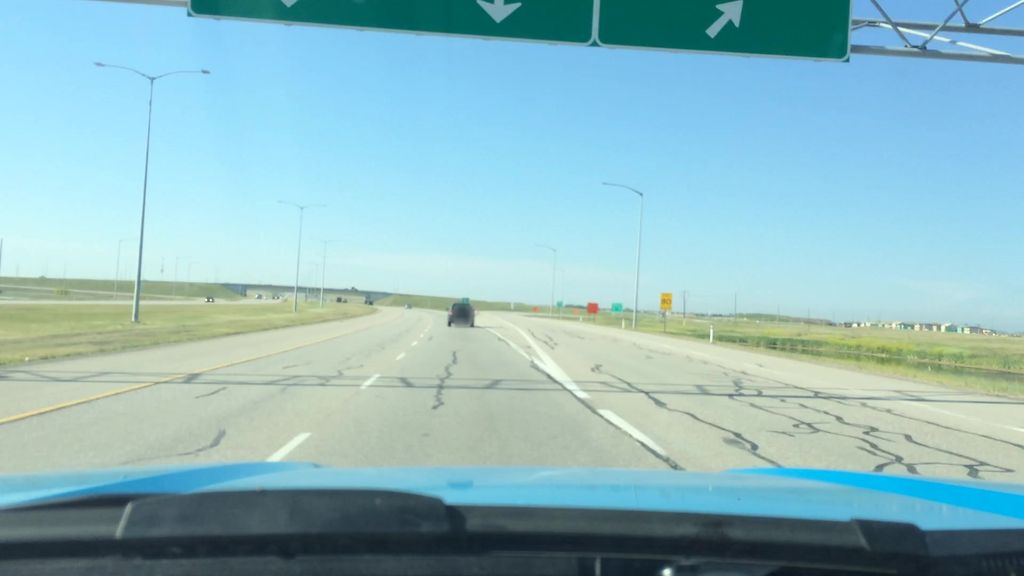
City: calgary